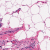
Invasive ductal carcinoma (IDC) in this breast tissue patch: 0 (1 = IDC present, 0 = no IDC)